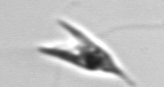
Label: Chrysochromulina_lanceolata